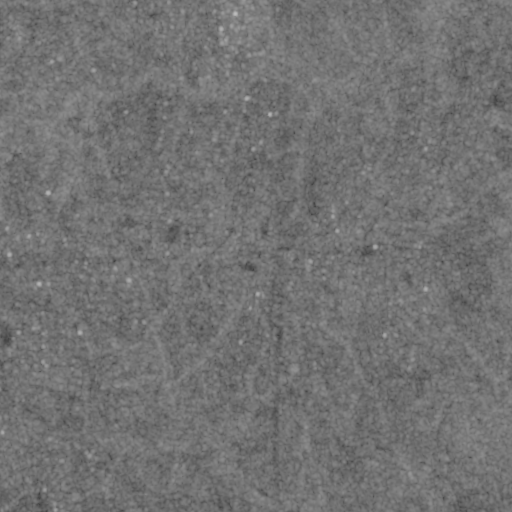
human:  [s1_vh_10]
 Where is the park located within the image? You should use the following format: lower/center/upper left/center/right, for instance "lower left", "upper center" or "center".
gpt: The park is located in the lower center of the image.
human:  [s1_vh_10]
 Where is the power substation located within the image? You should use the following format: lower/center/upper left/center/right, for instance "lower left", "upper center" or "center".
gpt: The power substation is located in the lower center of the image.
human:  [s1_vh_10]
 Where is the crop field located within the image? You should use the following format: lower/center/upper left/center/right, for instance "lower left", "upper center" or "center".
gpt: There is no crop field in the image.

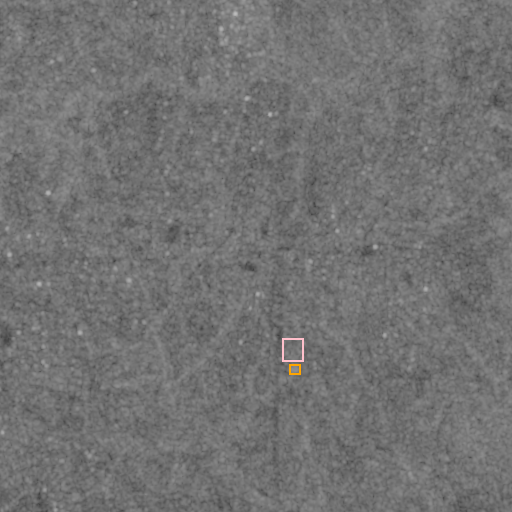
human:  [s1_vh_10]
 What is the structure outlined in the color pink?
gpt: The structure outlined in pink is a park.
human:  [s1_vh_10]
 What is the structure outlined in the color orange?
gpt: The structure outlined in orange is a power substation.
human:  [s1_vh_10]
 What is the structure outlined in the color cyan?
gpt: There is no cyan outline.